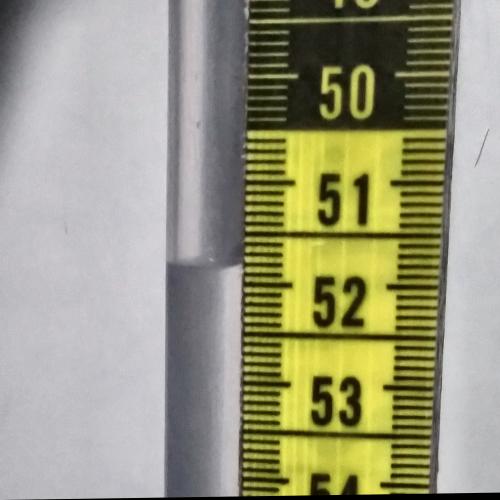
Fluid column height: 51.8 cm